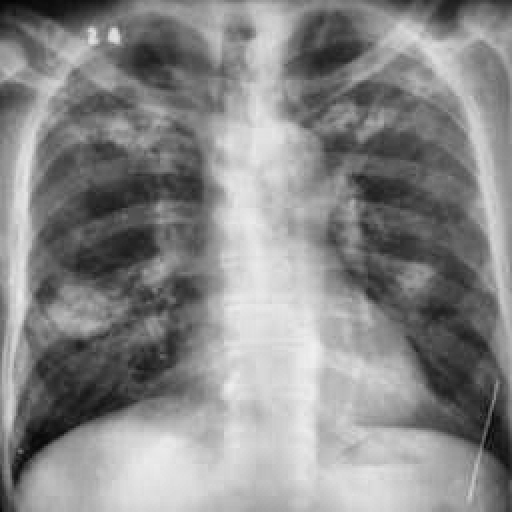
Finding: TUBERCULOSIS